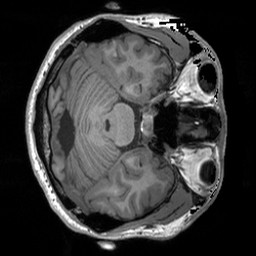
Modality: T1w
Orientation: axial
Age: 31
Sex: male
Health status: healthy
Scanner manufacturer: siemens
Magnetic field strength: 3 T
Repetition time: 1.9 s
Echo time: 0.00252 s